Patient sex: M
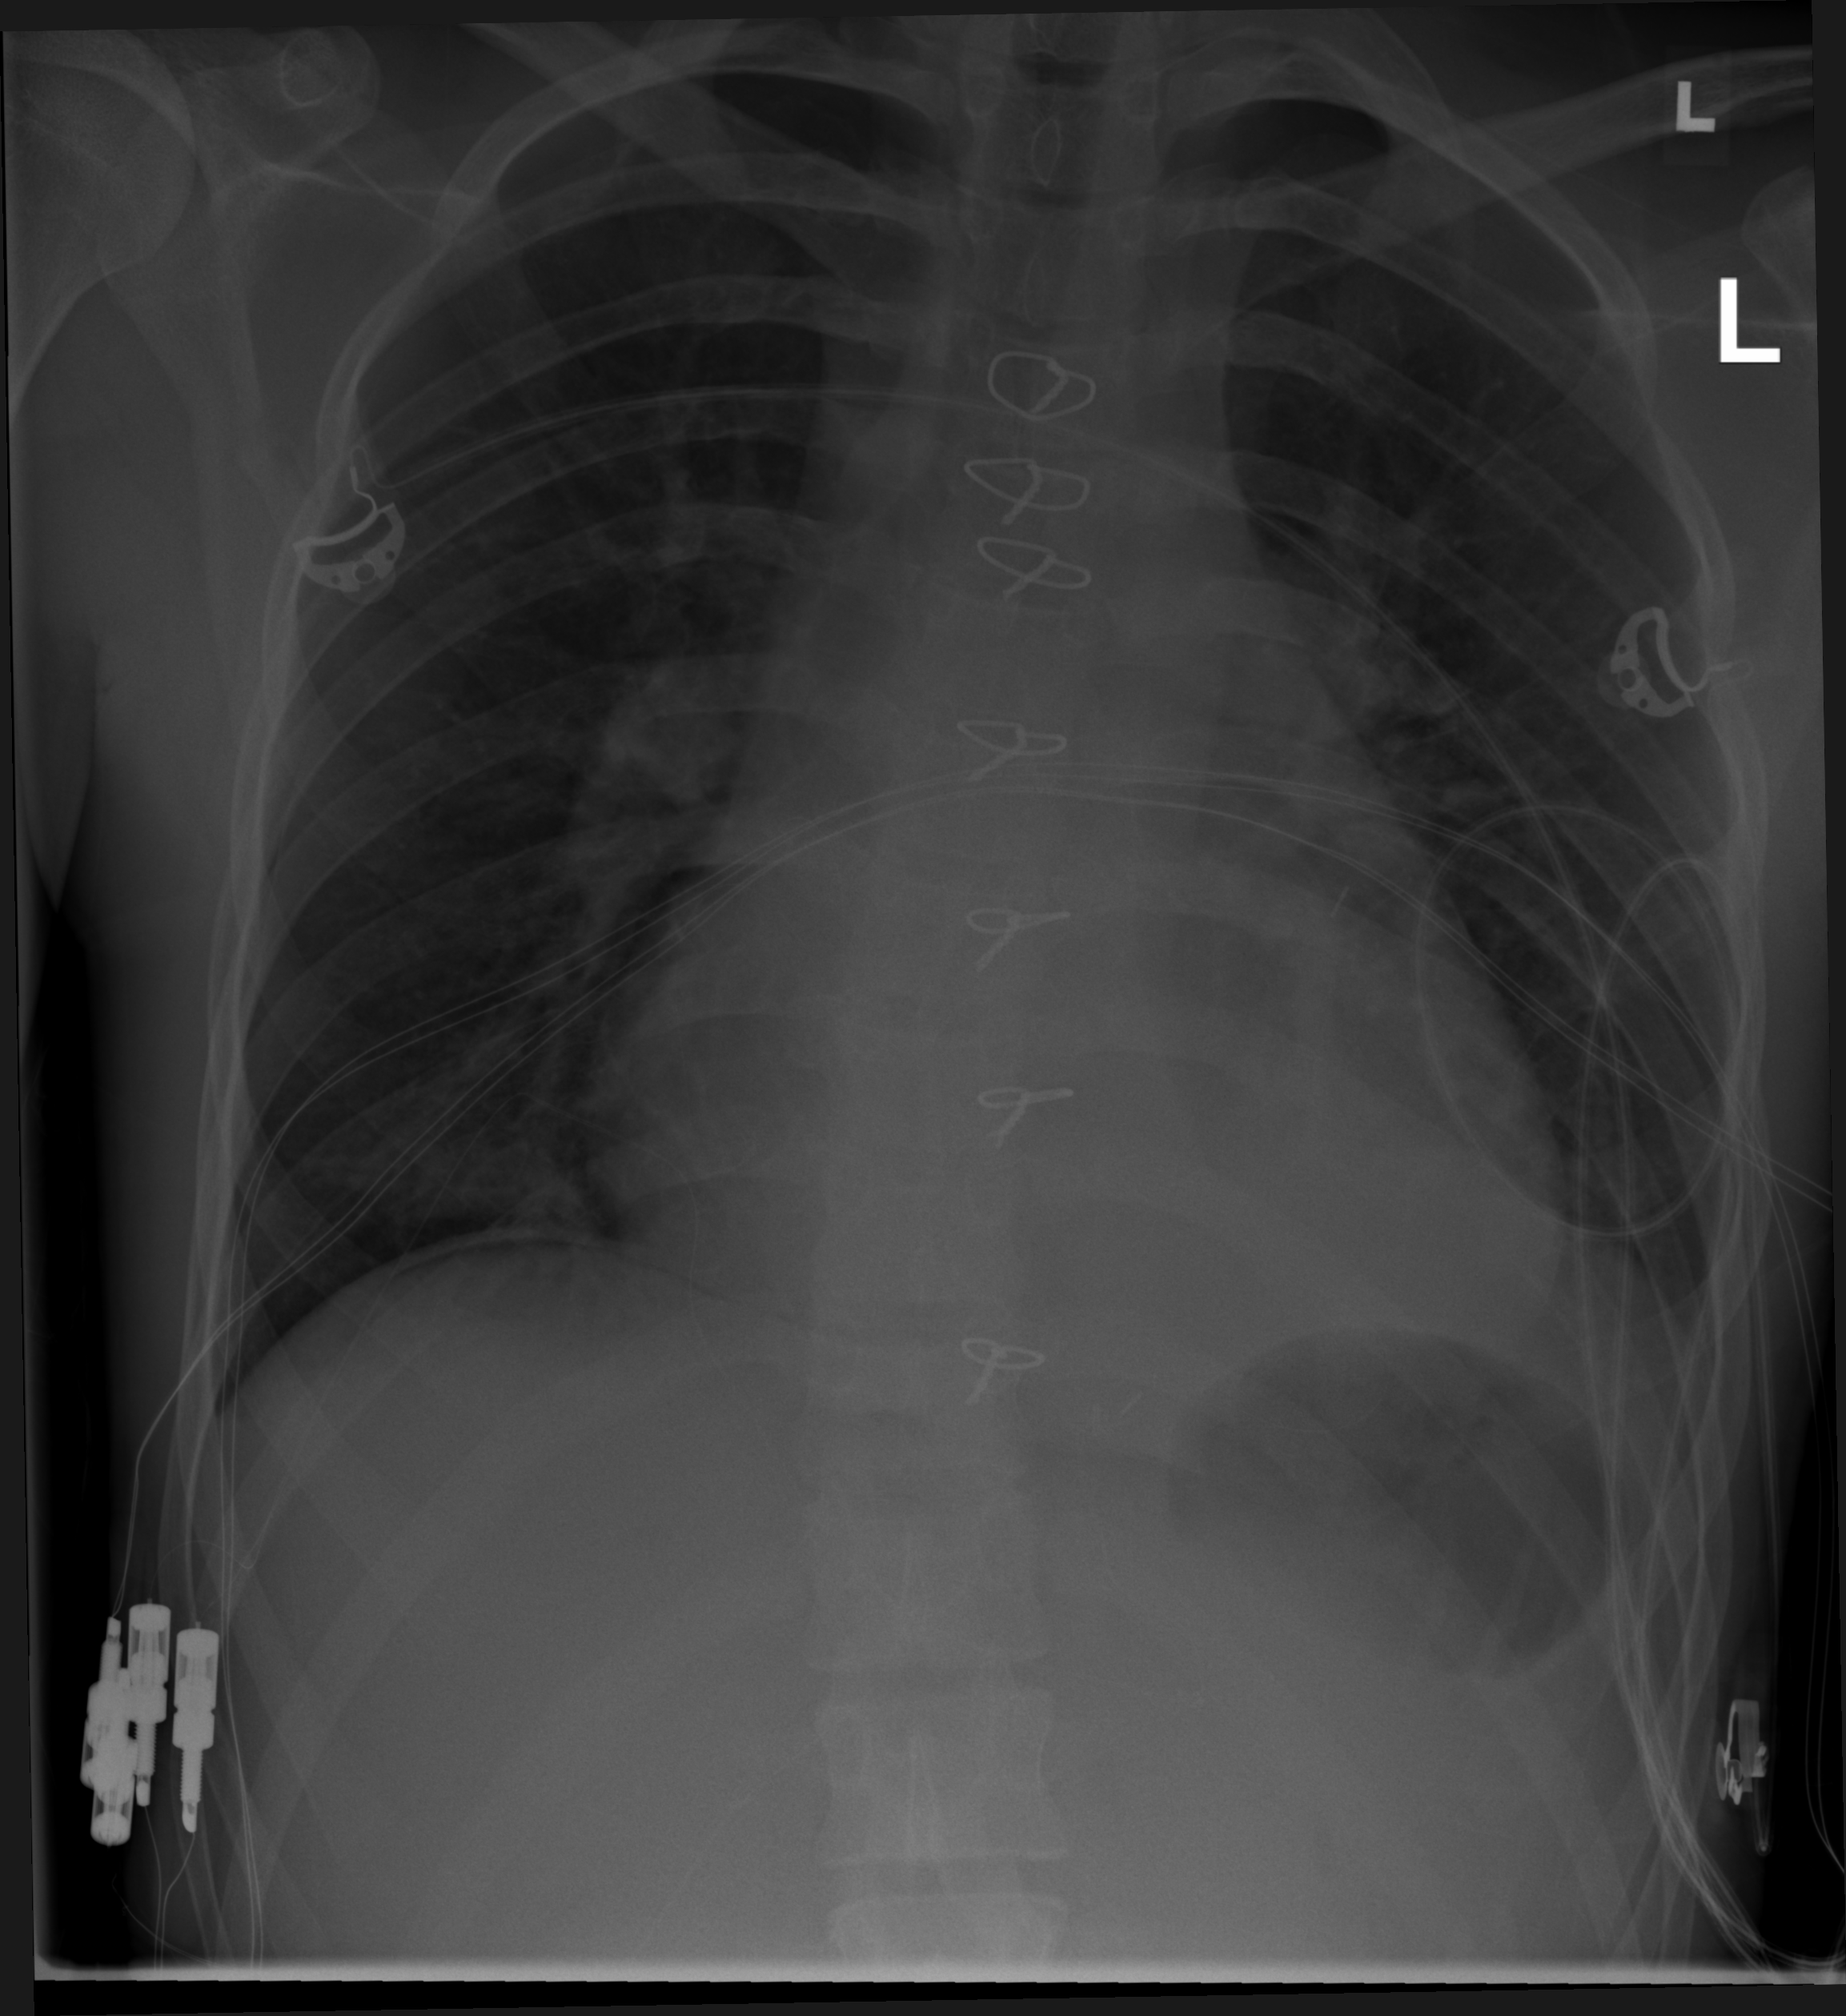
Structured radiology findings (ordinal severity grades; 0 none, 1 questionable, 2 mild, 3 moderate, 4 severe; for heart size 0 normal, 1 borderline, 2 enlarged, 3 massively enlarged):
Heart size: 2
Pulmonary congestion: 1
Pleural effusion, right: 0
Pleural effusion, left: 1
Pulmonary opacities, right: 0
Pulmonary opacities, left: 2
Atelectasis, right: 2
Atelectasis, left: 2